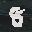
Label: 8